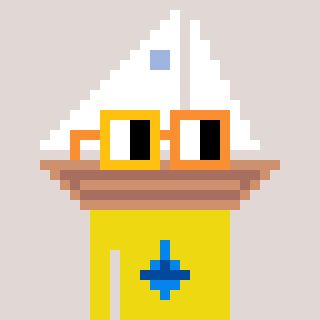
a pixel art character with square yellow and orange glasses, a sailboat-shaped head and a yellow-colored body on a warm background